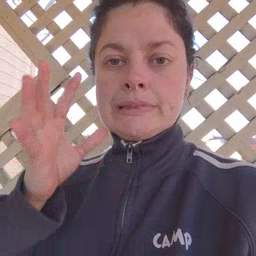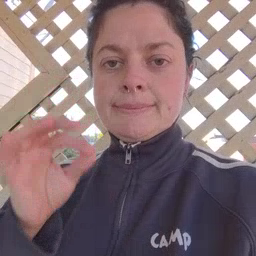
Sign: kitty